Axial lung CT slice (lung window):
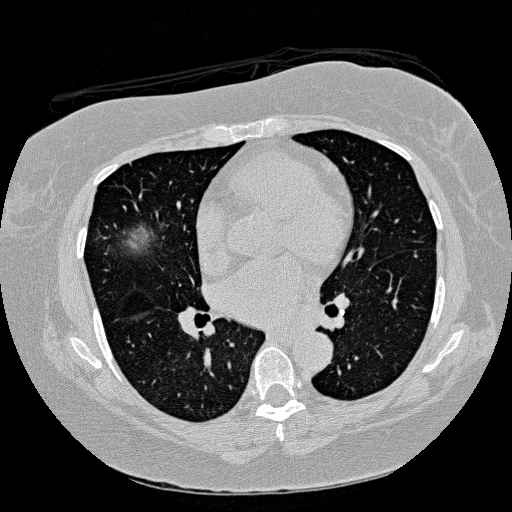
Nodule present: yes
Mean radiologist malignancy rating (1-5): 1.75